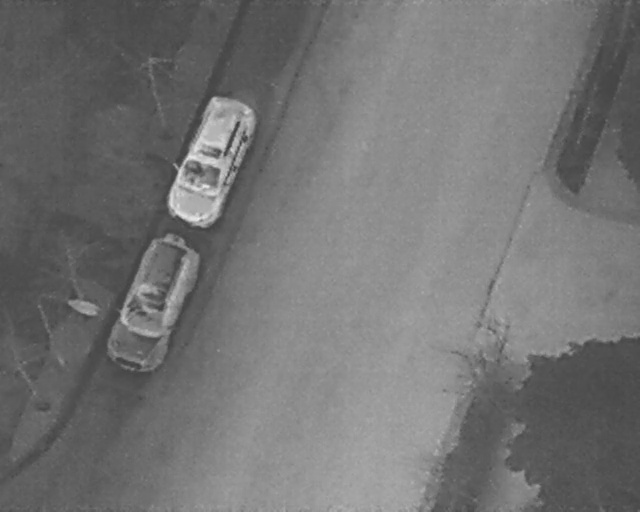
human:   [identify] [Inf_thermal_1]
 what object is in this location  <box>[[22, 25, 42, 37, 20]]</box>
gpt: <ref>1 large car at the center</ref>

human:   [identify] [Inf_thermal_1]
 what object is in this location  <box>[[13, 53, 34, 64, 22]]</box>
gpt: <ref>1 large car at the left</ref>